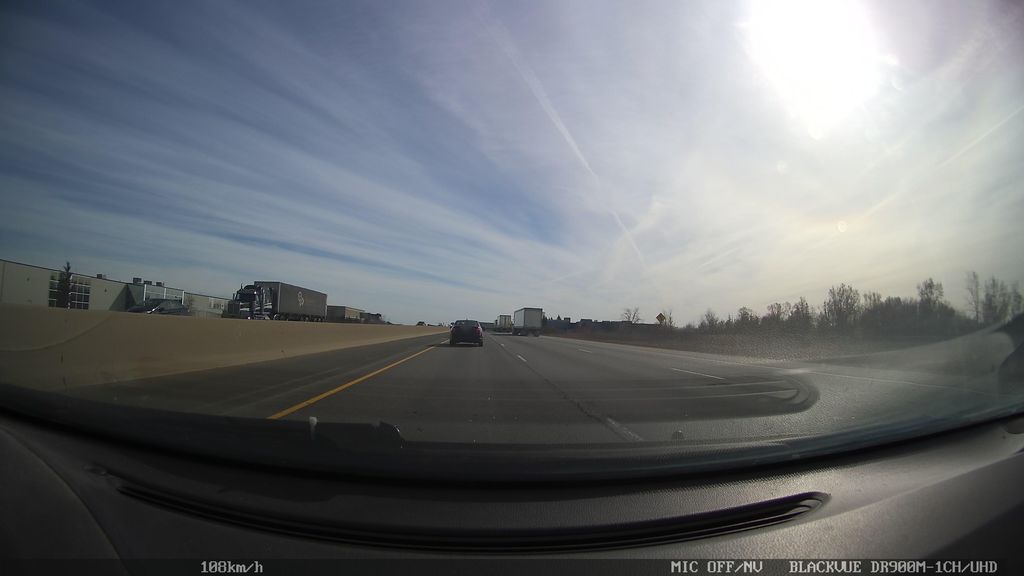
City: kitchener-waterloo